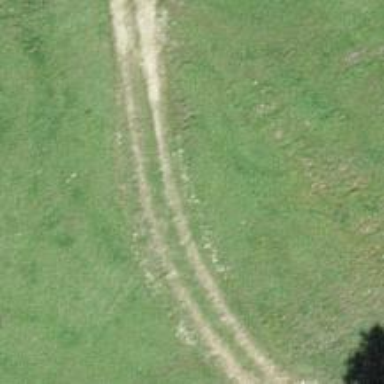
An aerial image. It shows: Track road with grade3 tracktype.